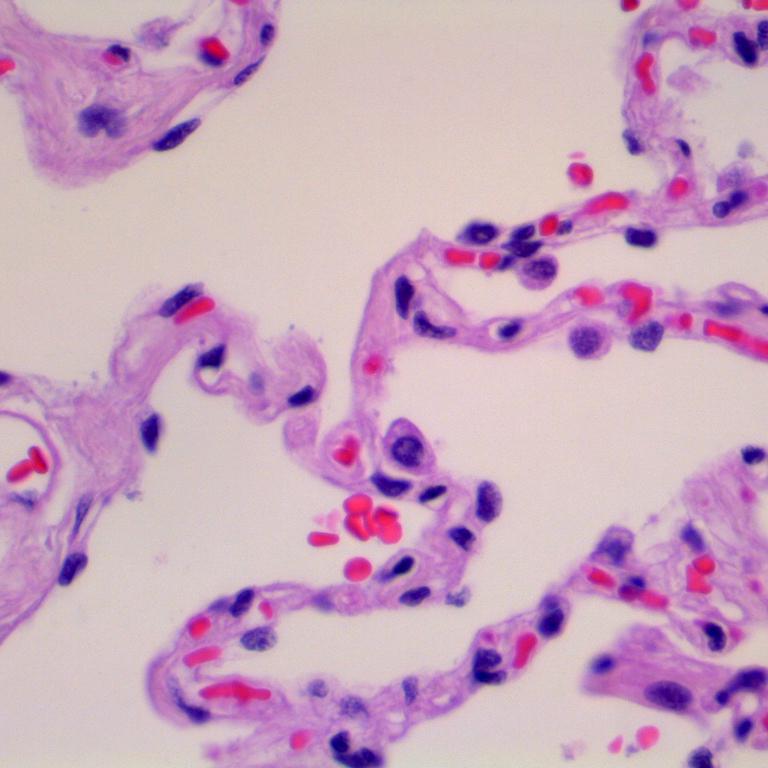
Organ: lung
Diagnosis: benign